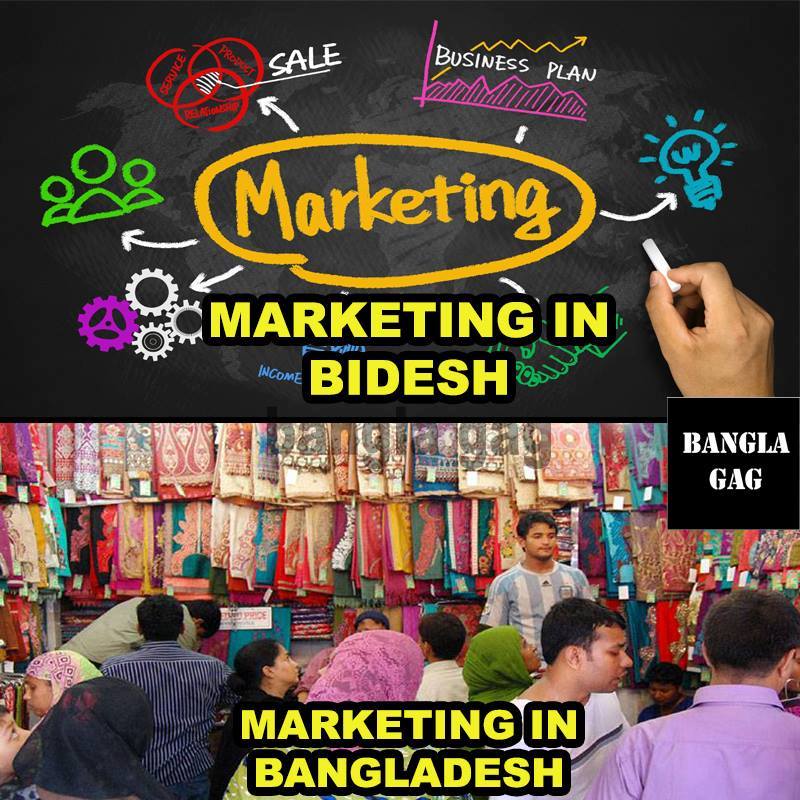
Caption: MARKETING IN BIDESH    MARKETING IN BANGLADESH
Label: non-hate